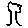
Label: tree